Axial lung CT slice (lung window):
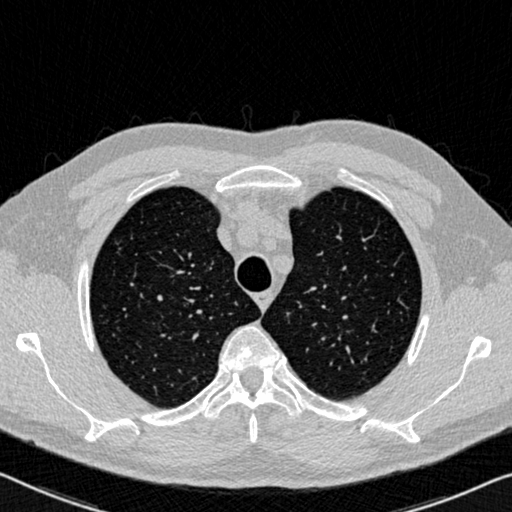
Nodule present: no